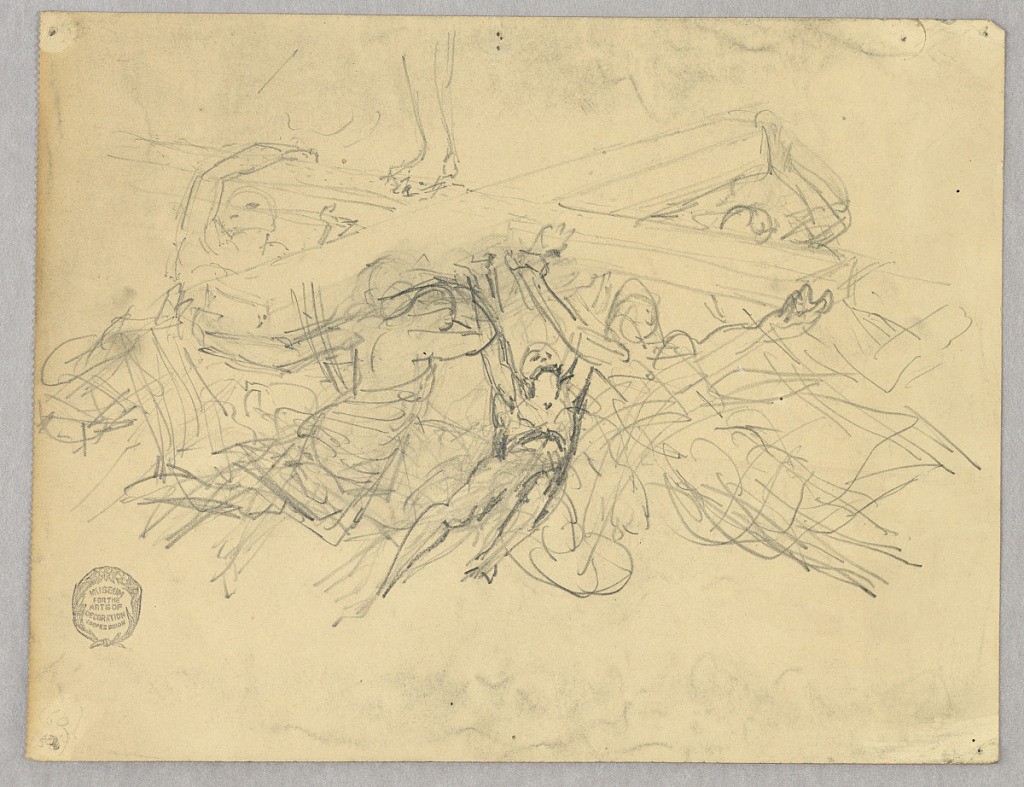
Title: Sketch of Figures Bearing a Cross
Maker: Francis Augustus Lathrop, American, 1849–1909
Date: ca. 1895
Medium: Graphite on paper
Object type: Drawing
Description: Several figures holding up a heavy cross.  The leg of a figure rests on it from above; the rest of this figure is not pictured. Center figure, below, partially traced on verso.